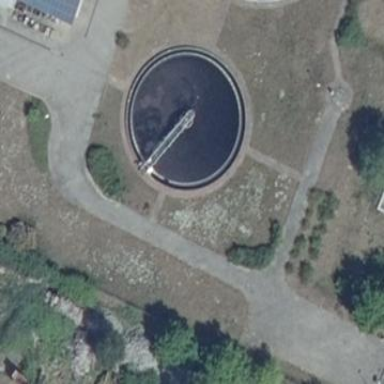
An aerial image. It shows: Storage tank that is man-made.